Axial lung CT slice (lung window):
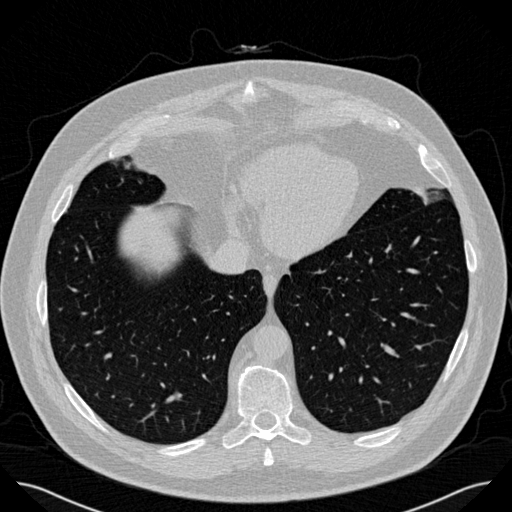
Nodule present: no